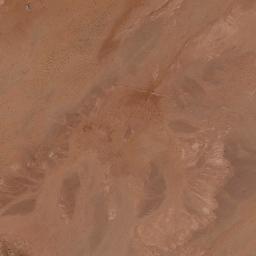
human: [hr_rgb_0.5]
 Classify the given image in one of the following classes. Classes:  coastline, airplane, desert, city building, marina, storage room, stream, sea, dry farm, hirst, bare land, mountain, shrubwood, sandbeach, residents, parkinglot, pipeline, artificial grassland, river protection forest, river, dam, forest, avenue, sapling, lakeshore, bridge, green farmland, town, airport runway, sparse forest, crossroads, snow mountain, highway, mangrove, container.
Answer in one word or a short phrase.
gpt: desert